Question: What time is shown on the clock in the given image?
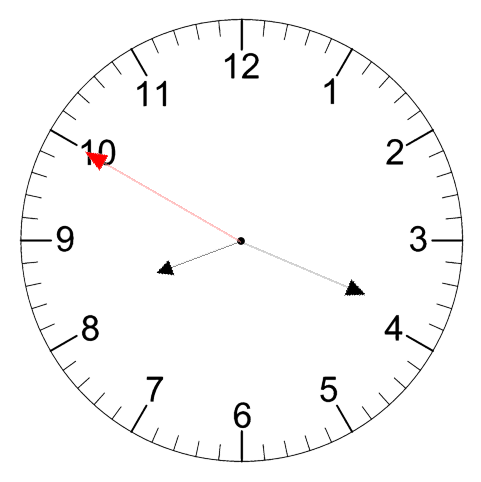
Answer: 08:18:50